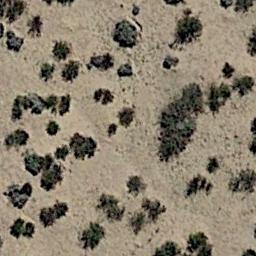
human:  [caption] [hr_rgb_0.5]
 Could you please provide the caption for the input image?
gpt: There are some dry bushes make up the chaparral in the white bare land .

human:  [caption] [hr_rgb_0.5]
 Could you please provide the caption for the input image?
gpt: Chaparral is evenly distributed on the sand .

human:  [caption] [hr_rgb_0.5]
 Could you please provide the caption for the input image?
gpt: There are clusters of lush trees in the desert .

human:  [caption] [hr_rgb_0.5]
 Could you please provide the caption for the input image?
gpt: Some disconnected chaparrals grow in the desert .

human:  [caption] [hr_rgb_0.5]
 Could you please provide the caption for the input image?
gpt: The chaparral is scattered and sparse .